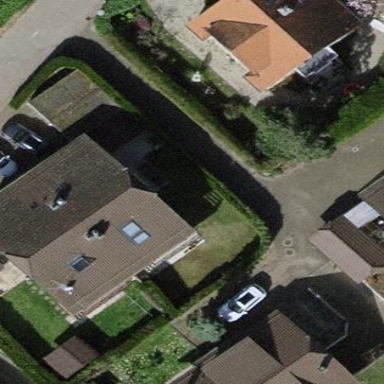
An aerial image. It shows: Semi-detached house.